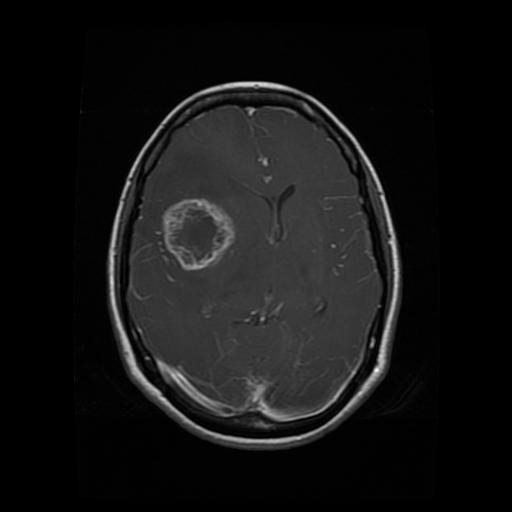
Label: glioma